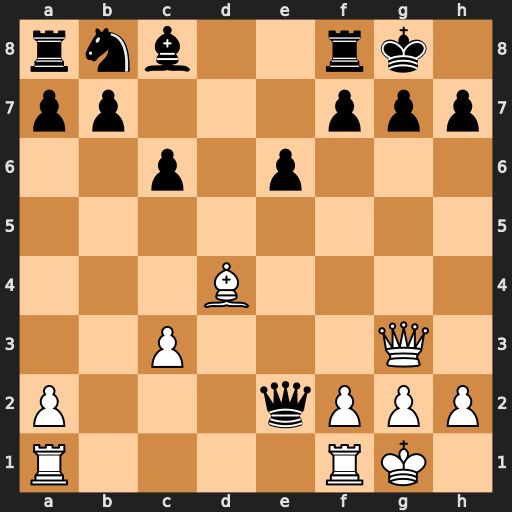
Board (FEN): rnb2rk1/pp3ppp/2p1p3/8/3B4/2P3Q1/P3qPPP/R4RK1
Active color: w
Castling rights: -
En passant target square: -
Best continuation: Qxg7#